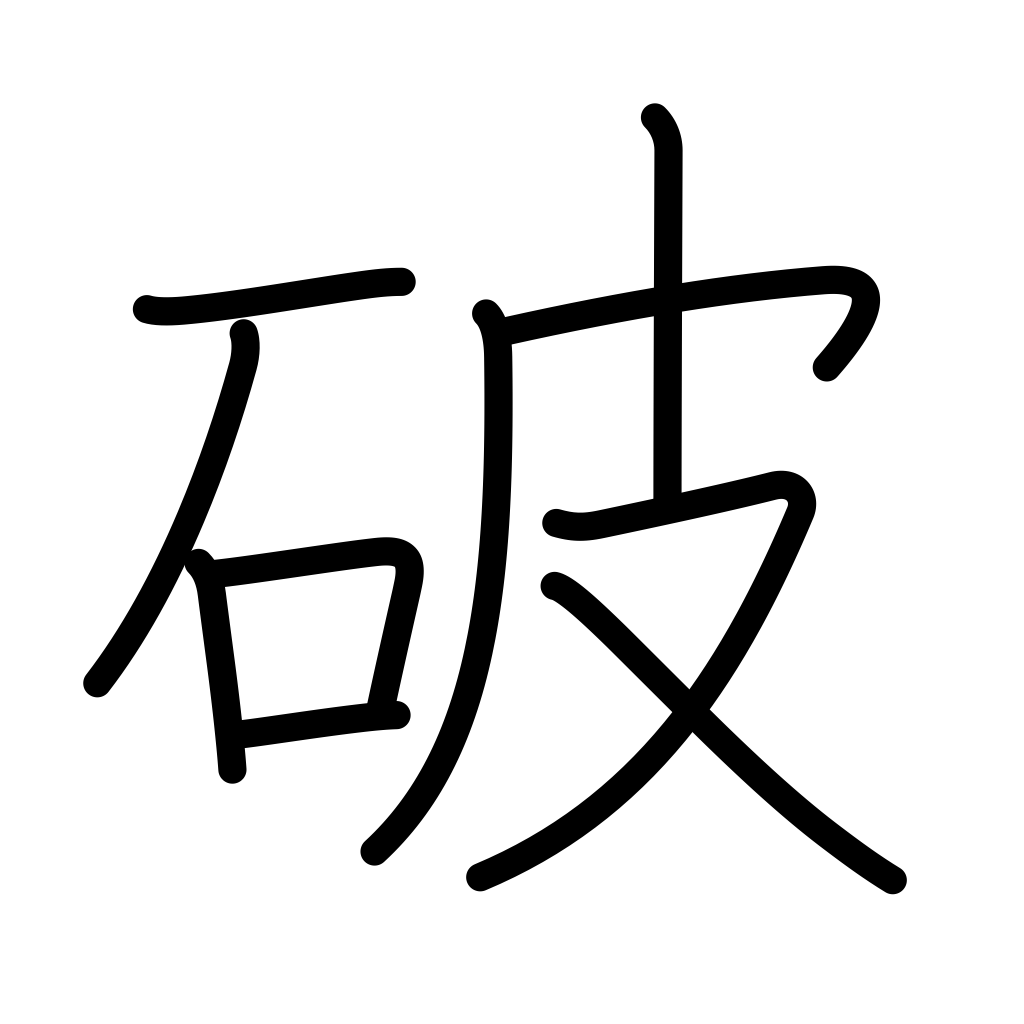
Meaning: rend, rip, tear, break, destroy, defeat, frustrate